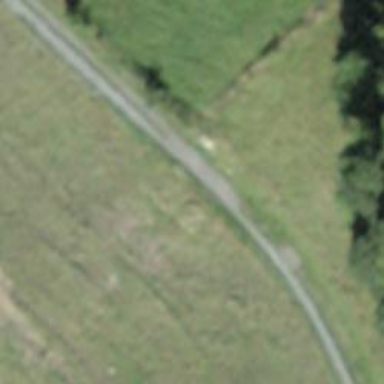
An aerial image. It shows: Dirt track road with grade 3 tracktype.